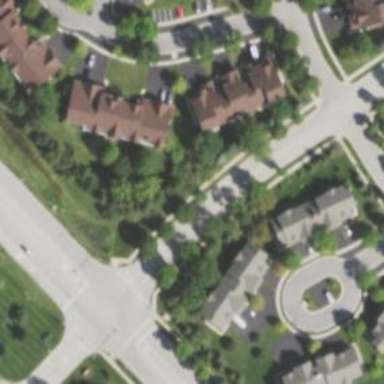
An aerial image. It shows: Residential road with separate asphalt sidewalk.